Interaction volume radius: 5 \u00c5
Interaction volume height: 30 \u00c5
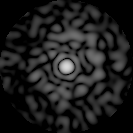
Disorder parameter: 0.8181